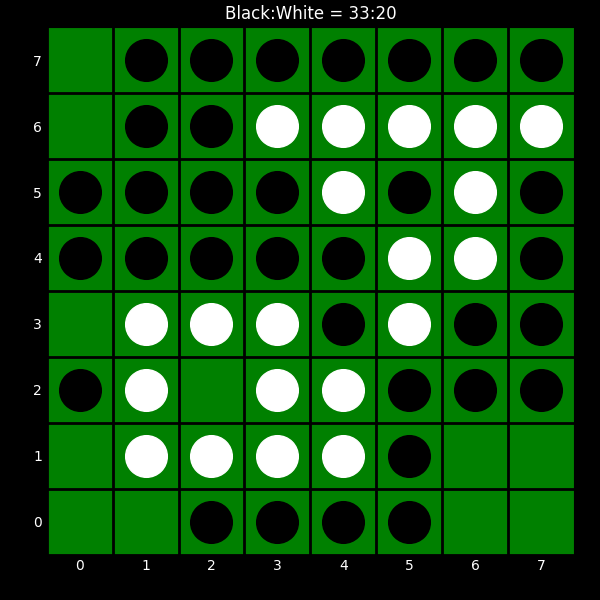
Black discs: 33
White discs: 20